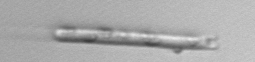
Label: Eucampia_morphytype1